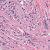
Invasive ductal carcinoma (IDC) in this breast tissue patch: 1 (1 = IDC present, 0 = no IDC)